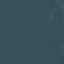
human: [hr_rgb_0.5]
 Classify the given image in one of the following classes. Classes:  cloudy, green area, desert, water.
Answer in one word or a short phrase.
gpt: water